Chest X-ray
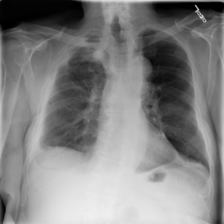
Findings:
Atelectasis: negative
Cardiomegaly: negative
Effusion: positive
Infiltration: negative
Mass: negative
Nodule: negative
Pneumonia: negative
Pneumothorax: negative
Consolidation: negative
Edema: negative
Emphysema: negative
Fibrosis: negative
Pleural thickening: positive
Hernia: negative